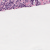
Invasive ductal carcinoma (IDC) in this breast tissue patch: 1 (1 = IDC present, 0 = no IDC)